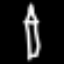
Label: pencil